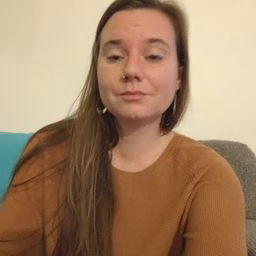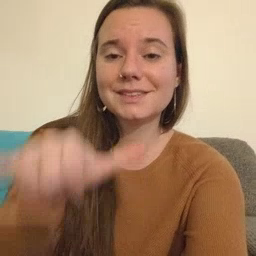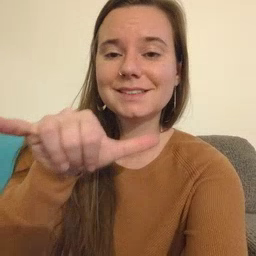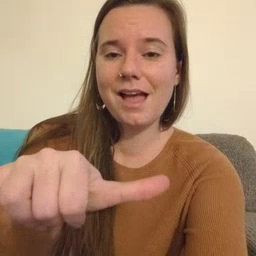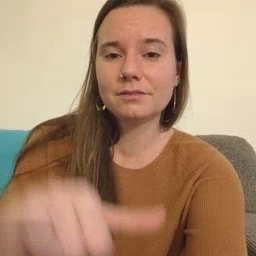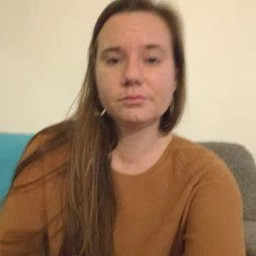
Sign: stay